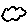
Label: cloud